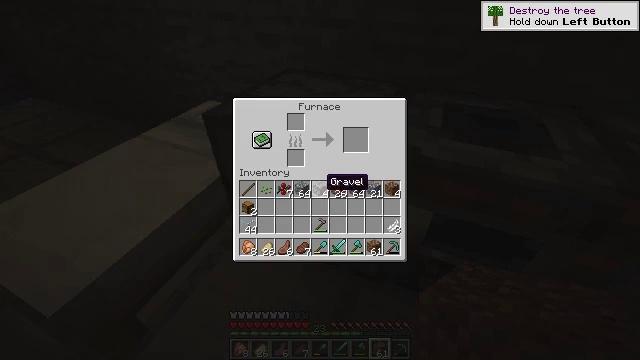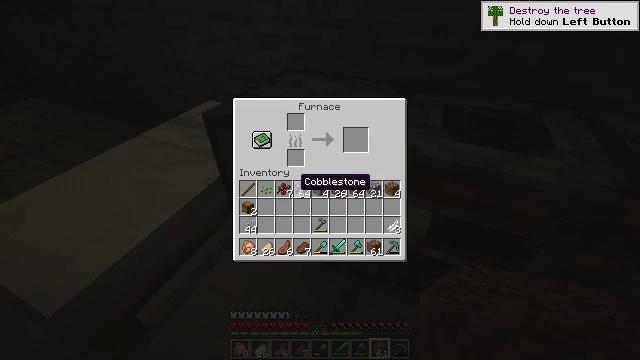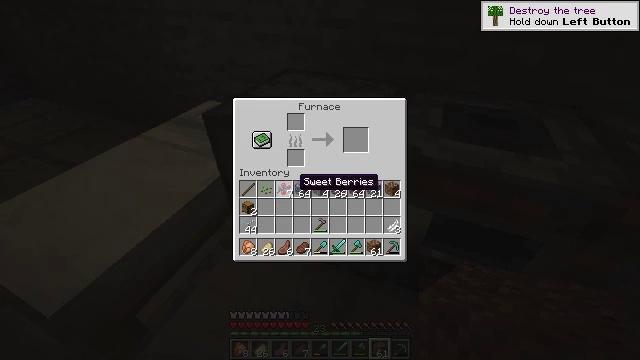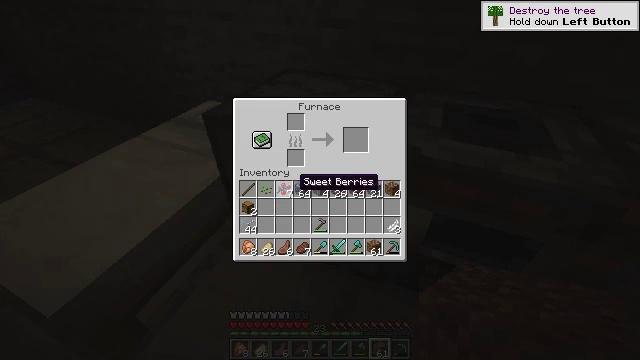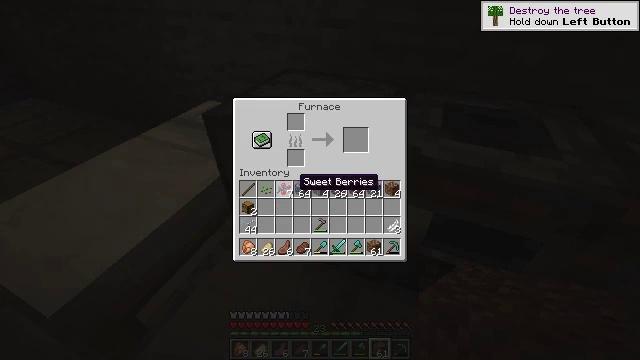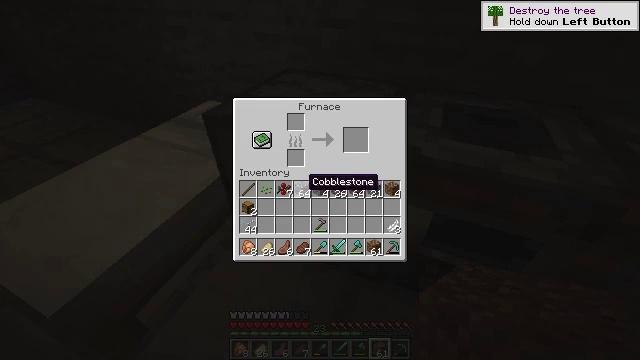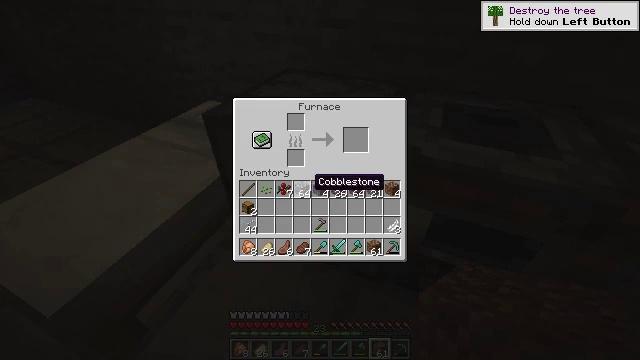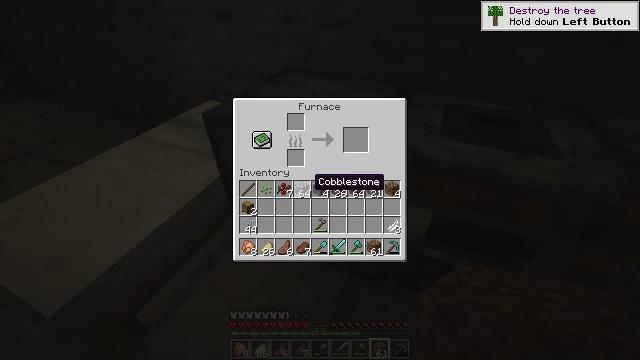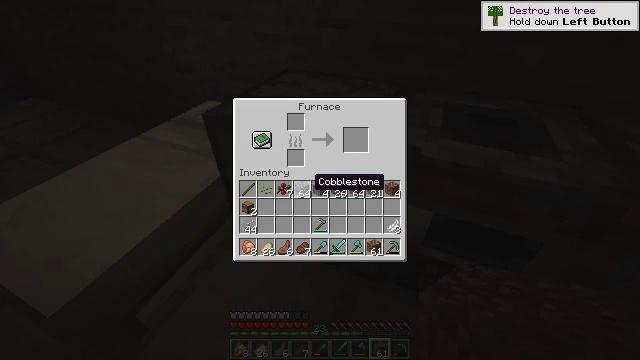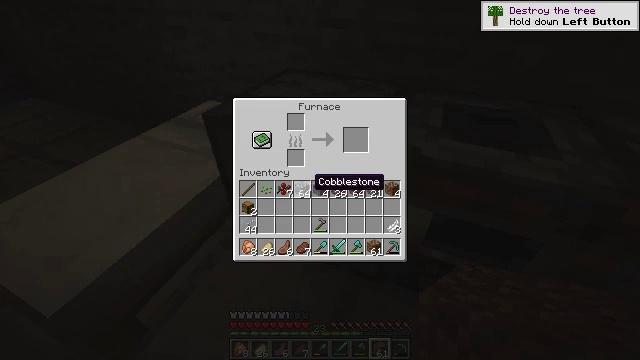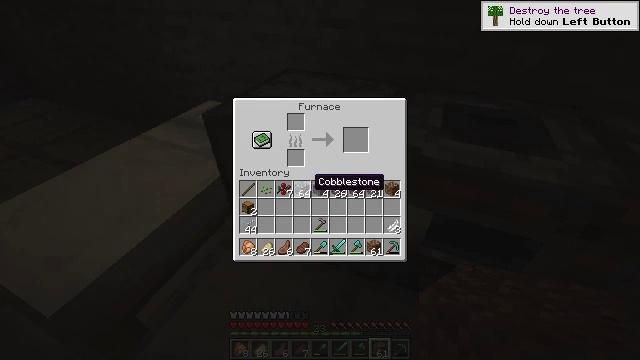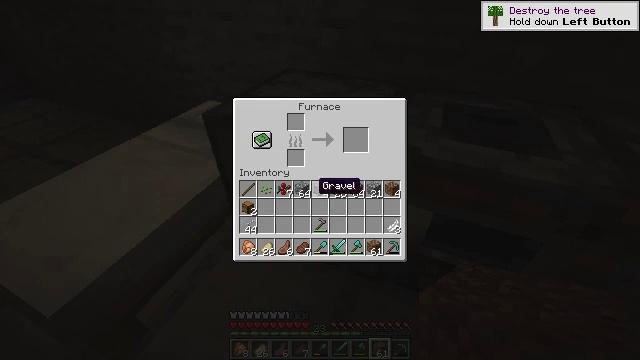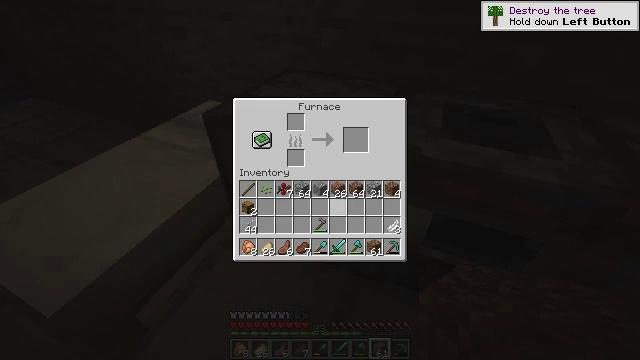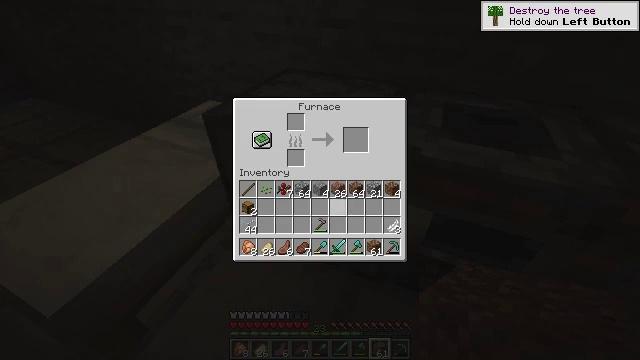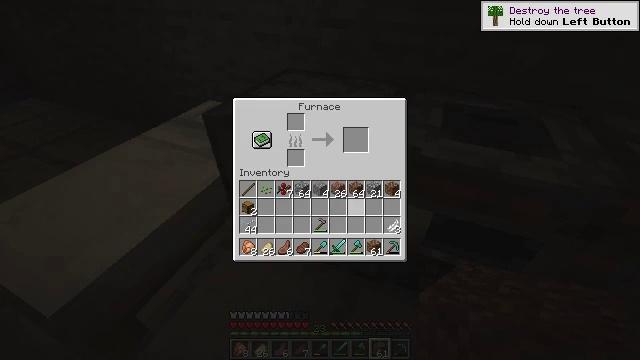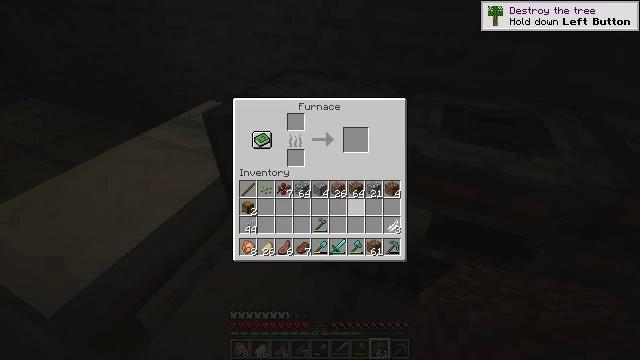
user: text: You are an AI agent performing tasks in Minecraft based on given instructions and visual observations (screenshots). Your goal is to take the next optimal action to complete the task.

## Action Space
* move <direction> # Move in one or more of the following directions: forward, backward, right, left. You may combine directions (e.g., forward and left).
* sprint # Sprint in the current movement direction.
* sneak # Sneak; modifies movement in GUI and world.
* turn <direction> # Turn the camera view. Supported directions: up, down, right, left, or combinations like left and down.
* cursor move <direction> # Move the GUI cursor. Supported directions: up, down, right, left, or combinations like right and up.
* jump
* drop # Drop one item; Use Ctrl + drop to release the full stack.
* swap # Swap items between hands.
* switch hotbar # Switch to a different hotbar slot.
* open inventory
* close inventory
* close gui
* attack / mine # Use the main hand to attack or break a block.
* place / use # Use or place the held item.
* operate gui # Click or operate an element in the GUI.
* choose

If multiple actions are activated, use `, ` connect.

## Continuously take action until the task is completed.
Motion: motion action
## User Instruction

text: Gather sweet berries from the bush.
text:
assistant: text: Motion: turn left
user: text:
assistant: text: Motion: sneak
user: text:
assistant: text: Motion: sneak
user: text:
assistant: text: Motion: sneak
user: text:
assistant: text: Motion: sneak, turn right
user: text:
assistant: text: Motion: sneak
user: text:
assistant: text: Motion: sneak
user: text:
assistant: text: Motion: sneak
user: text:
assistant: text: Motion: sneak
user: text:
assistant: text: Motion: sneak
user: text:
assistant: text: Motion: sneak
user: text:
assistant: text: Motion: sneak, turn right and down
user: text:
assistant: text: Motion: sneak, turn right and down
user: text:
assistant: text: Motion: sneak
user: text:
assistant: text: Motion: sneak
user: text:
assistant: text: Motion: sneak
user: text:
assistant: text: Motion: sneak
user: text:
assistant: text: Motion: sneak
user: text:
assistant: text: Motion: sneak
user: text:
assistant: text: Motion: sneak
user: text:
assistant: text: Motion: sneak
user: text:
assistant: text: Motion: sneak
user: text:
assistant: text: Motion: sneak
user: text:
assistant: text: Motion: sneak
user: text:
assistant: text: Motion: sneak
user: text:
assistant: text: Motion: sneak
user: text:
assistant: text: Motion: sneak
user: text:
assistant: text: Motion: sneak
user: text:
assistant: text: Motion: sneak
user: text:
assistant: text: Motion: sneak